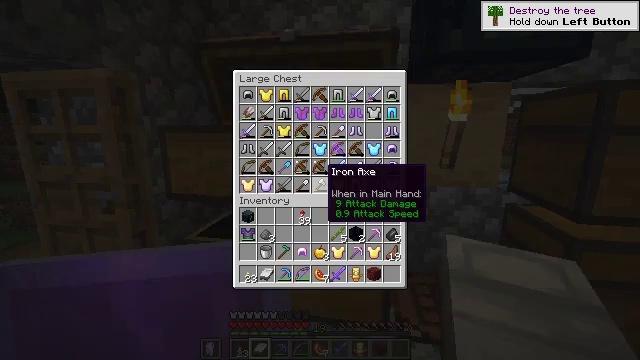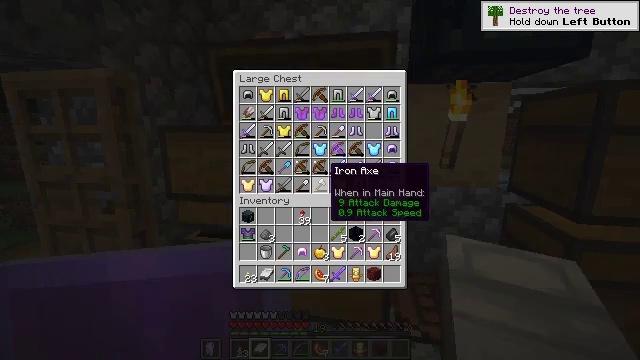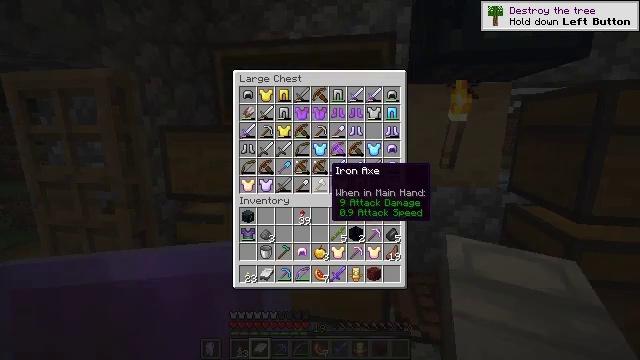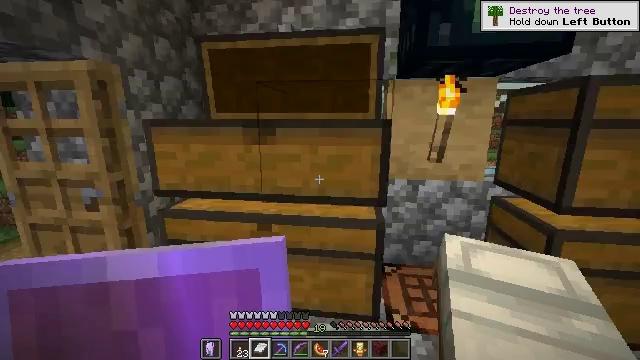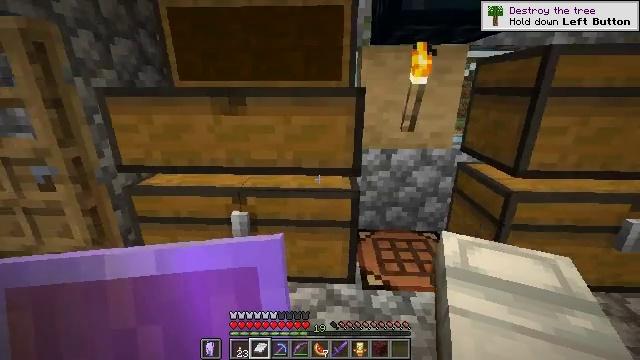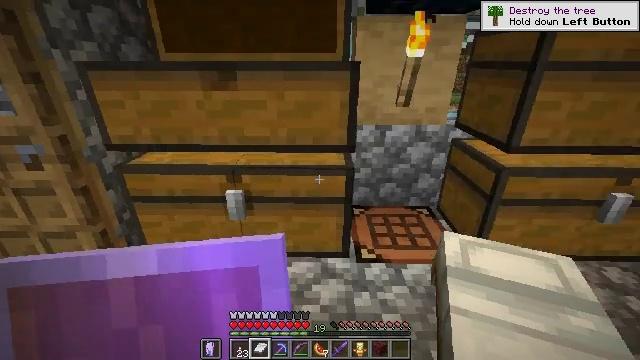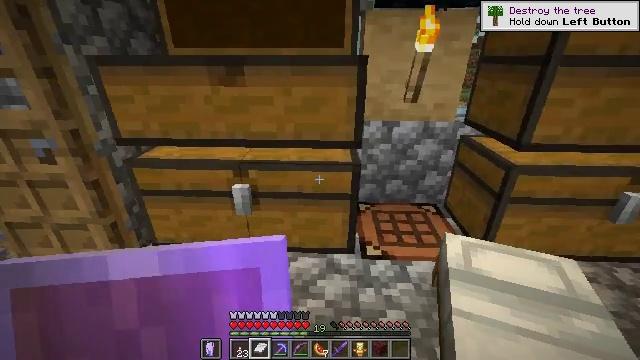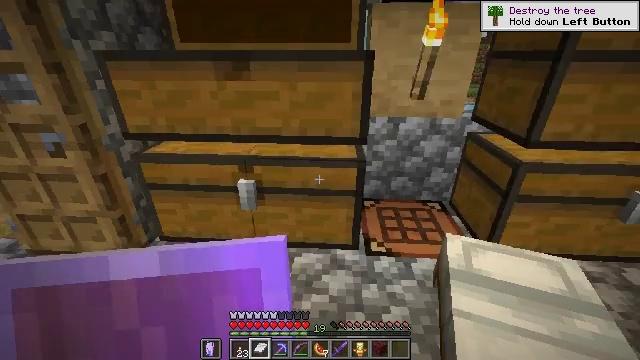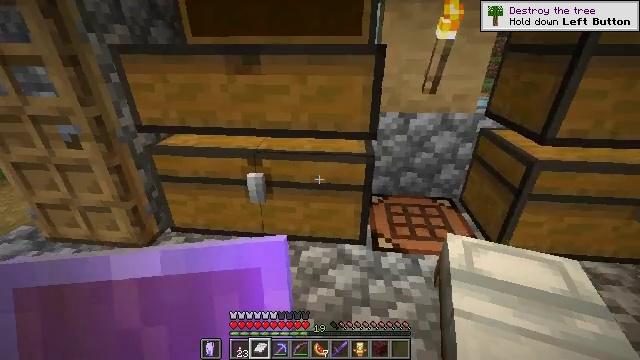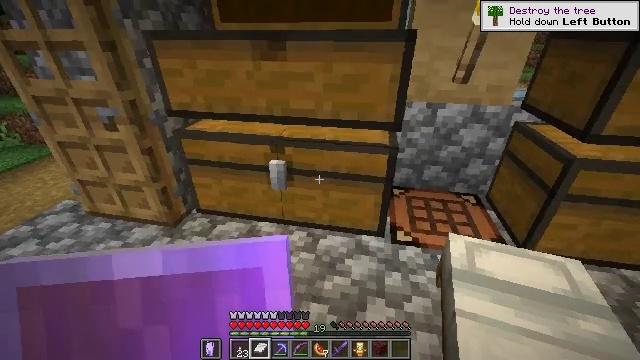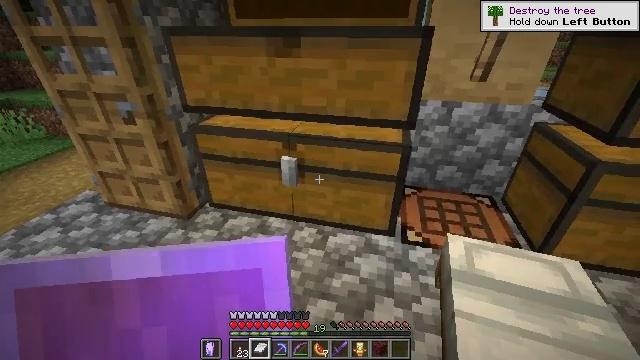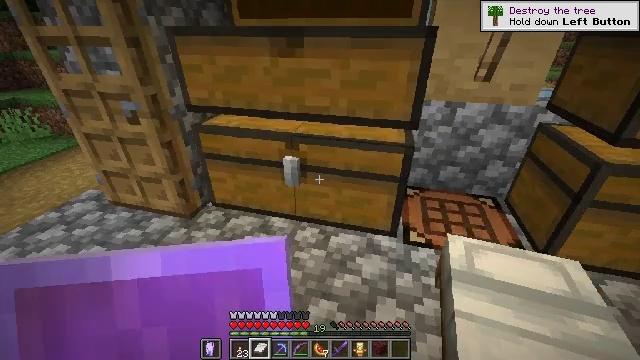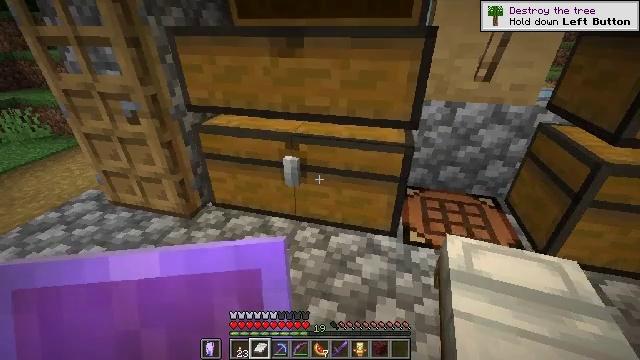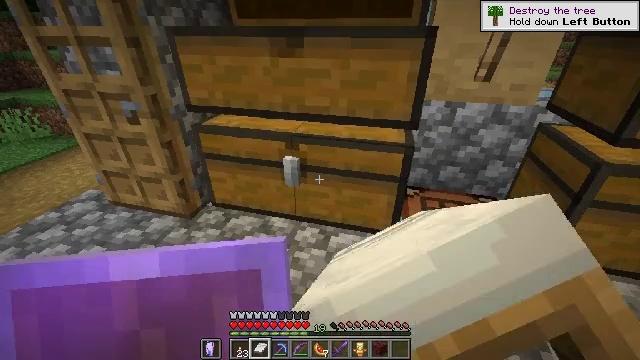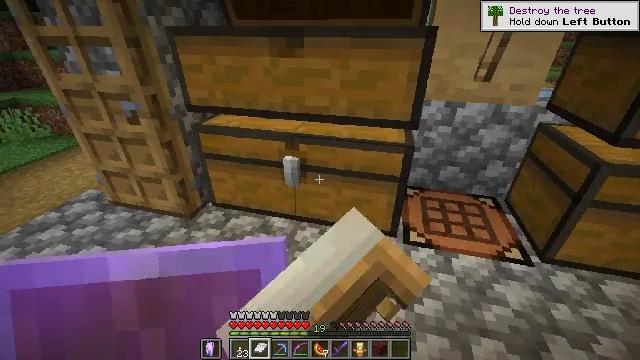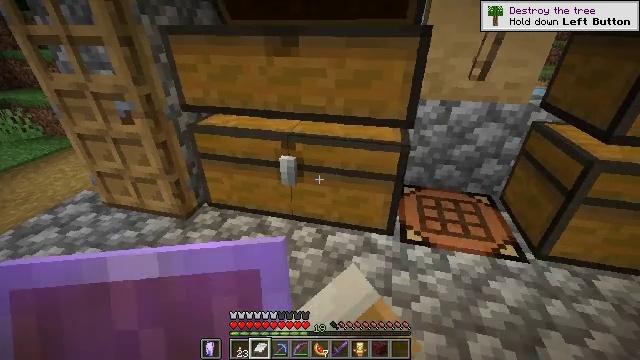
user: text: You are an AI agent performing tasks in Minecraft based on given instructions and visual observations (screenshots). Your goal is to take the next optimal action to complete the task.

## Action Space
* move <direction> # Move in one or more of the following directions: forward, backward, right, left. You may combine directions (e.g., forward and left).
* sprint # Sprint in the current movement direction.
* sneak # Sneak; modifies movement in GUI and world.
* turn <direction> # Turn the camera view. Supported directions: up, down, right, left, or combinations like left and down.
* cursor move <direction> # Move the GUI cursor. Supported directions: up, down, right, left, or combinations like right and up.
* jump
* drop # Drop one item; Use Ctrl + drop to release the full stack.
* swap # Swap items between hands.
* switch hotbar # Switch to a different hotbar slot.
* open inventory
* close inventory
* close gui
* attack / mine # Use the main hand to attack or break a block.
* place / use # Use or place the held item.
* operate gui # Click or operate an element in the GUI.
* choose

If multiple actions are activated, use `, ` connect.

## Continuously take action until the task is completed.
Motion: motion action
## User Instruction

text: Open the furnace and bake a potato.
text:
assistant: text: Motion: no_op
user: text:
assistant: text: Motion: no_op
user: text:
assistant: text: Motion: cursor move right and down
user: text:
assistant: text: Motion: turn right and down, close gui
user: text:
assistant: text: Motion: turn right and down
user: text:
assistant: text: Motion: turn left
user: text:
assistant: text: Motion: turn left
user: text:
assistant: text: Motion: turn left and down
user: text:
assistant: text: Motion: turn left and down
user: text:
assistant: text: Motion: turn left
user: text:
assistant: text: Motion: no_op
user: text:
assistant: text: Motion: use / place
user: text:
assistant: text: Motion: use / place
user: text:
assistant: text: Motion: no_op
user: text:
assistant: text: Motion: no_op
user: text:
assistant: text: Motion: turn right and down
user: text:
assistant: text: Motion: cursor move right and down, open gui
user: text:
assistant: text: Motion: no_op
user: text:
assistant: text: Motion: cursor move right
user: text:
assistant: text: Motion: no_op
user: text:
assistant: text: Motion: no_op
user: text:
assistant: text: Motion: sneak
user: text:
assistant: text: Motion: sneak
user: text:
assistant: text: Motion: sneak, cursor move down
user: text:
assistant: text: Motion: sneak, cursor move down
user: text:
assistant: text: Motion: sneak
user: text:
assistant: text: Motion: sneak
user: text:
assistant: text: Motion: sneak
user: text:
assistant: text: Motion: sneak
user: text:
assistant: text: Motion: sneak, choose